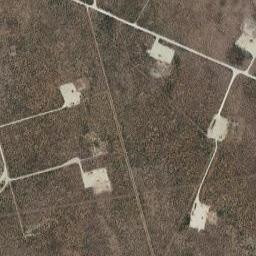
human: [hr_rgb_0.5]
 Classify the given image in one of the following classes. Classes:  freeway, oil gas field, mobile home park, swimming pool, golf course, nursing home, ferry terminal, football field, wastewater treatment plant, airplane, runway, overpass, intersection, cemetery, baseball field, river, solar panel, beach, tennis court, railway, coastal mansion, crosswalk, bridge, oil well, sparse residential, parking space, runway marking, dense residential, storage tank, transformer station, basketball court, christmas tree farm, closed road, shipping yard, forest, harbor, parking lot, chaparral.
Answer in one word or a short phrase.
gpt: oil gas field